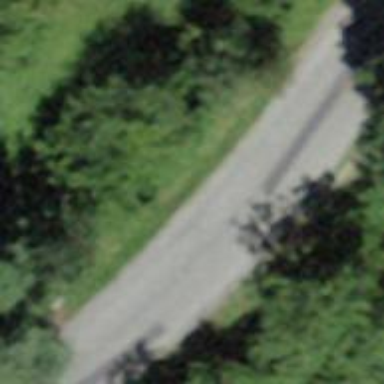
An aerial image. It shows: Unclassified road.